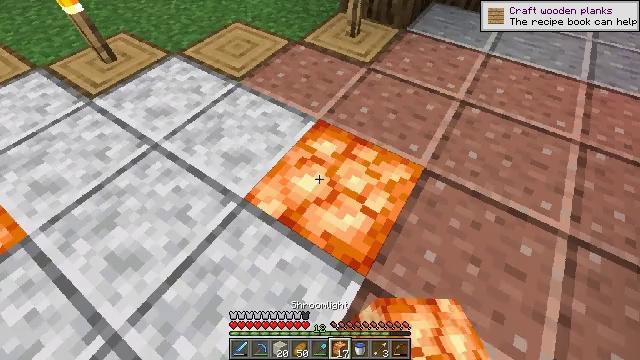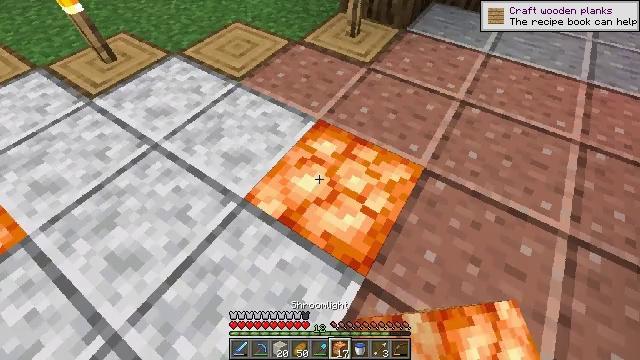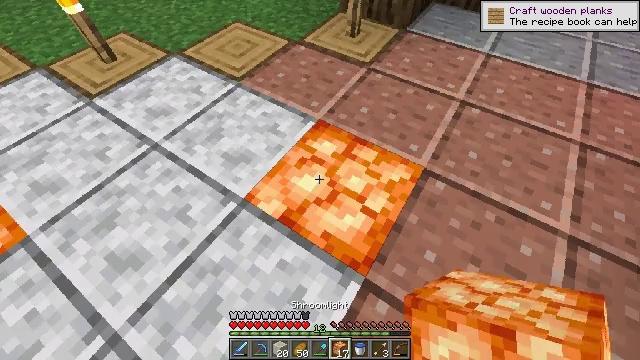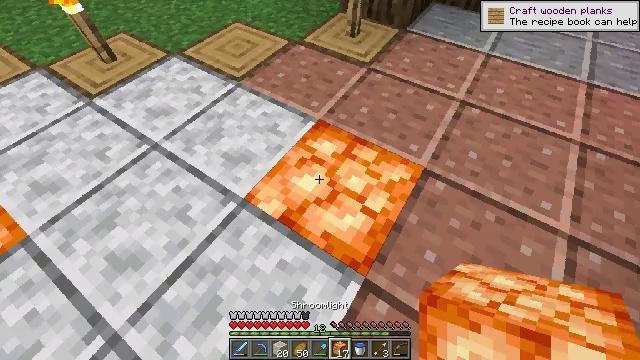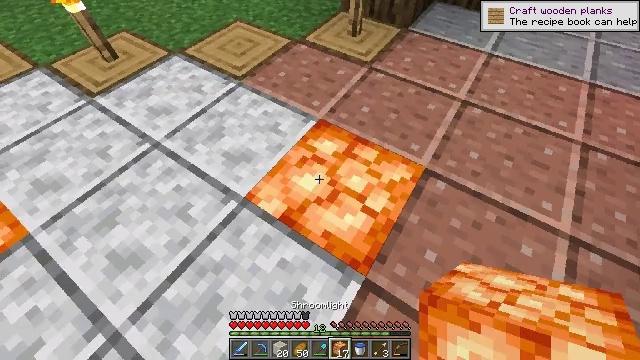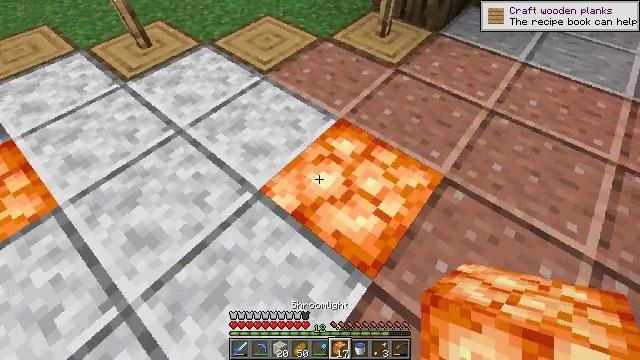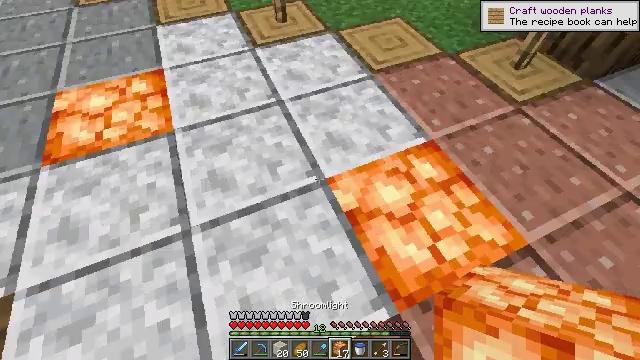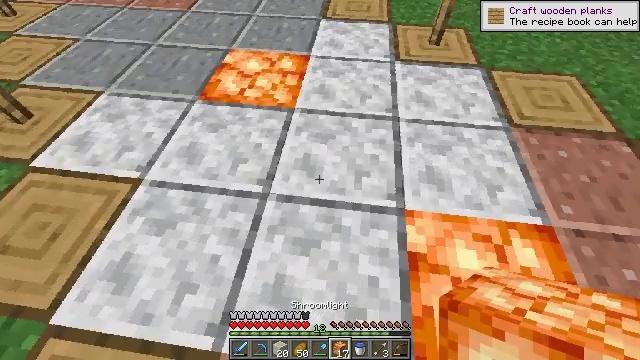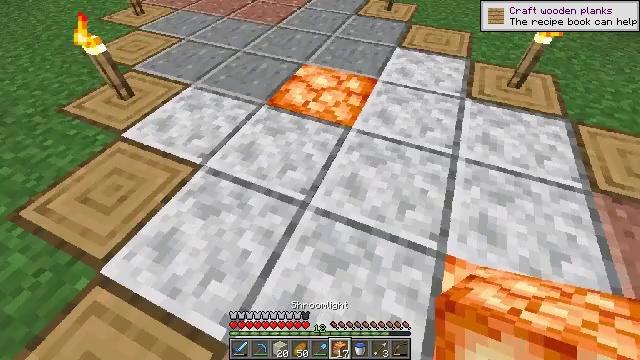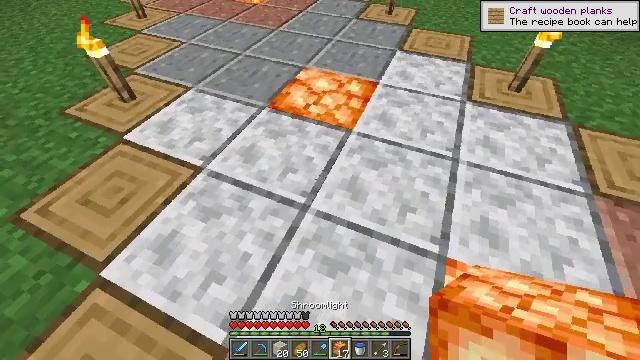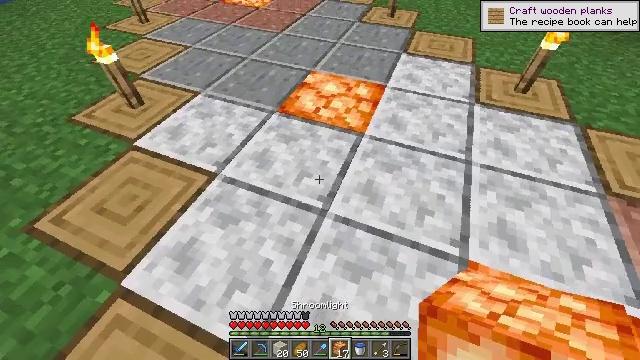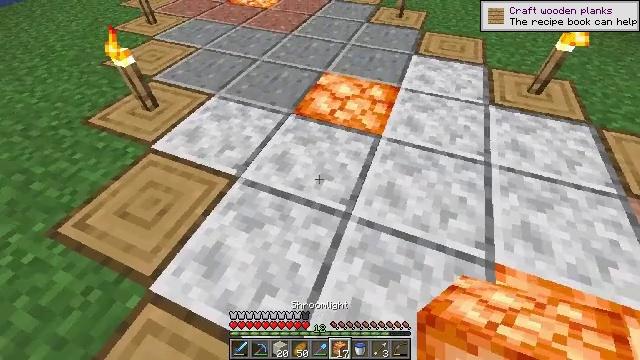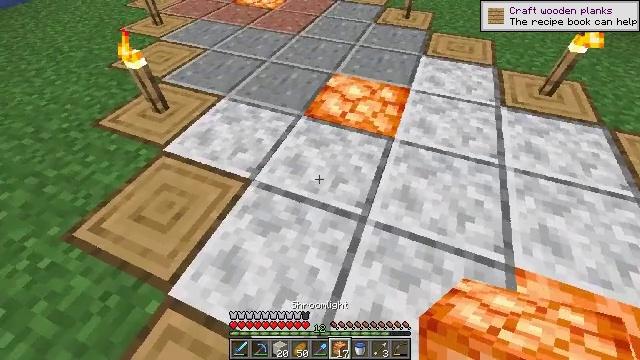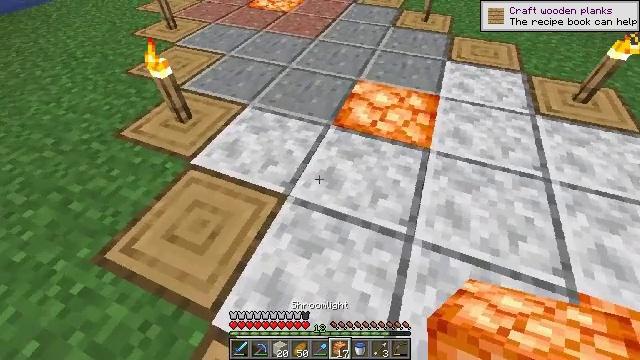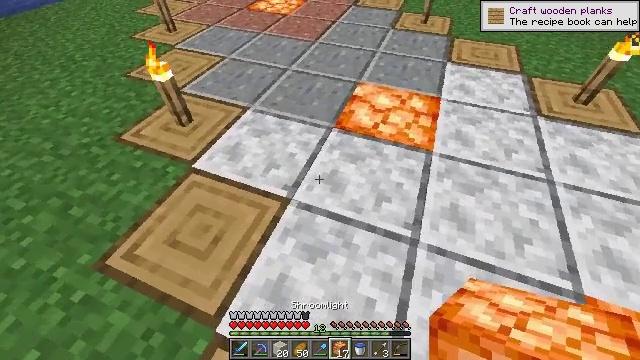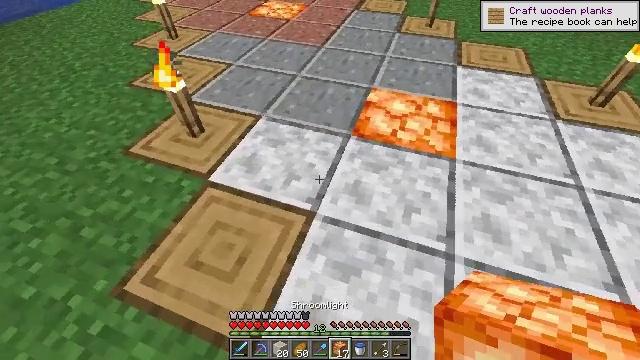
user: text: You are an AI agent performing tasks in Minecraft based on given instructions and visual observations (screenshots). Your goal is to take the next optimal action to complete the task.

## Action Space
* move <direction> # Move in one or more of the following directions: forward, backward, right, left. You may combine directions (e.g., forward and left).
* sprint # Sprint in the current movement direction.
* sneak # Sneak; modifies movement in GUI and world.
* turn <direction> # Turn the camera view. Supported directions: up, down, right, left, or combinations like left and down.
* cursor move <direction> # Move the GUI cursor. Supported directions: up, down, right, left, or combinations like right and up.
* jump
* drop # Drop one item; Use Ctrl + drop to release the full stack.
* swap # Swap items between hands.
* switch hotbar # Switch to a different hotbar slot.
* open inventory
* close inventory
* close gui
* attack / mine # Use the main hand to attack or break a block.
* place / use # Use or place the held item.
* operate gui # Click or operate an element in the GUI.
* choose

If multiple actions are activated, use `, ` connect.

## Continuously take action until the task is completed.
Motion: motion action
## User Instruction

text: Collect the shroomlight block.
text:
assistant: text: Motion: no_op
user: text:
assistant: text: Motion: no_op
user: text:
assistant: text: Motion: no_op
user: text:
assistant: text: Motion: no_op
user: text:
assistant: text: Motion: turn left
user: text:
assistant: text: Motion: turn left
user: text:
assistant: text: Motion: turn left and up
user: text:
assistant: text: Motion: turn left and up
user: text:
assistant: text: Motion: move left
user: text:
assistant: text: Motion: move left, turn right
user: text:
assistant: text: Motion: move left
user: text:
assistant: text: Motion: move forward and move left
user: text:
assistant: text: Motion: move forward and move left
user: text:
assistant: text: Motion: move forward and move left
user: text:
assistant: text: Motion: move left, turn right
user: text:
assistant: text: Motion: move forward and move left, turn right
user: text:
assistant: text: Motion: move forward and move left
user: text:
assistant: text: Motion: move forward and move left
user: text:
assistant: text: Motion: move forward and move left
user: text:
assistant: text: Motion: move forward and move left
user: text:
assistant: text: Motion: move forward and move left
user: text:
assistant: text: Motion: move forward and move left
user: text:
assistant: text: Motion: move forward and move left
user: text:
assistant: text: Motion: move forward and move left
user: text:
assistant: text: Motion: move forward and move left
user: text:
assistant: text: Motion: move forward and move left
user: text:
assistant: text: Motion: move forward and move left
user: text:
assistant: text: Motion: move forward and move left, turn right
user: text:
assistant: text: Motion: move forward and move left, turn right
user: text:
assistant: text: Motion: move forward and move left